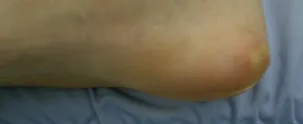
(C) New X-ray at time of presentation showed increased size of the lesion.
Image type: medical_photograph (skin_photograph)